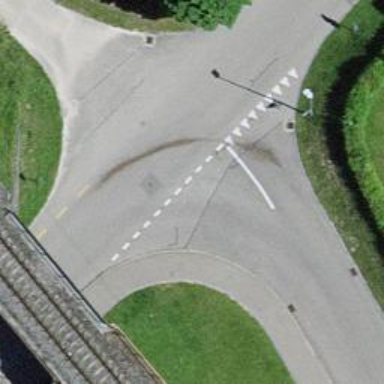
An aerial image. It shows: Road with "give way" sign.